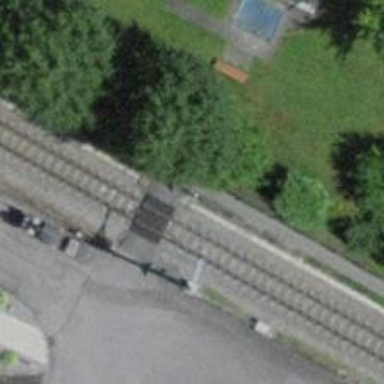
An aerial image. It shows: Railway crossing with lights and full barriers.